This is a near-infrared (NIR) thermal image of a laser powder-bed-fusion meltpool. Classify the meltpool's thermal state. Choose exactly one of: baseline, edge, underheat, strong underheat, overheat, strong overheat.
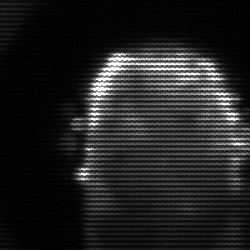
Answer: baseline